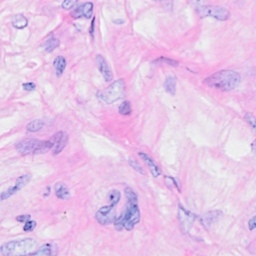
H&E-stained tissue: Breast